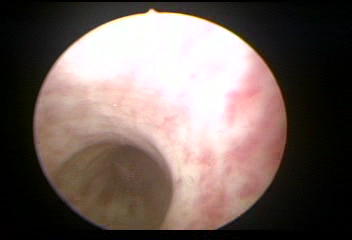
Modality: WLC
Class: Normal mucosa
Bladder cancer association: No